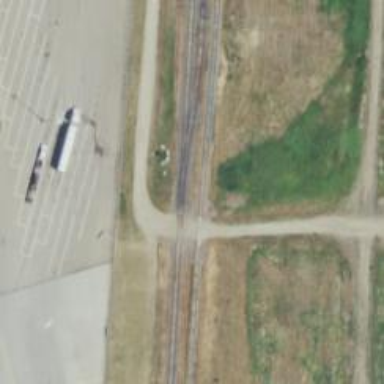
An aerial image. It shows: Railway siding for service.